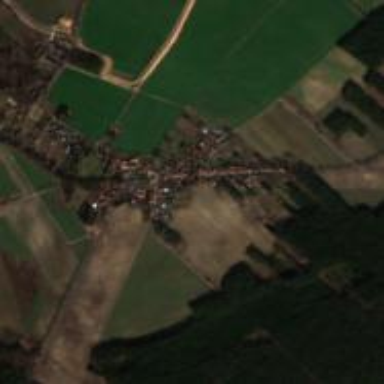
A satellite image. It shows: Village.